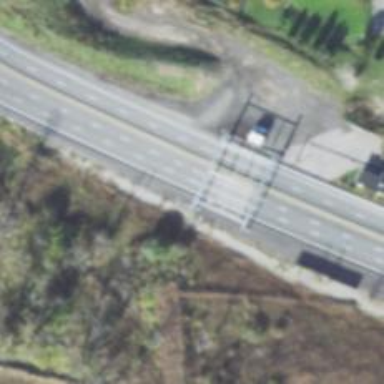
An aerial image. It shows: Toll gantry on the road.